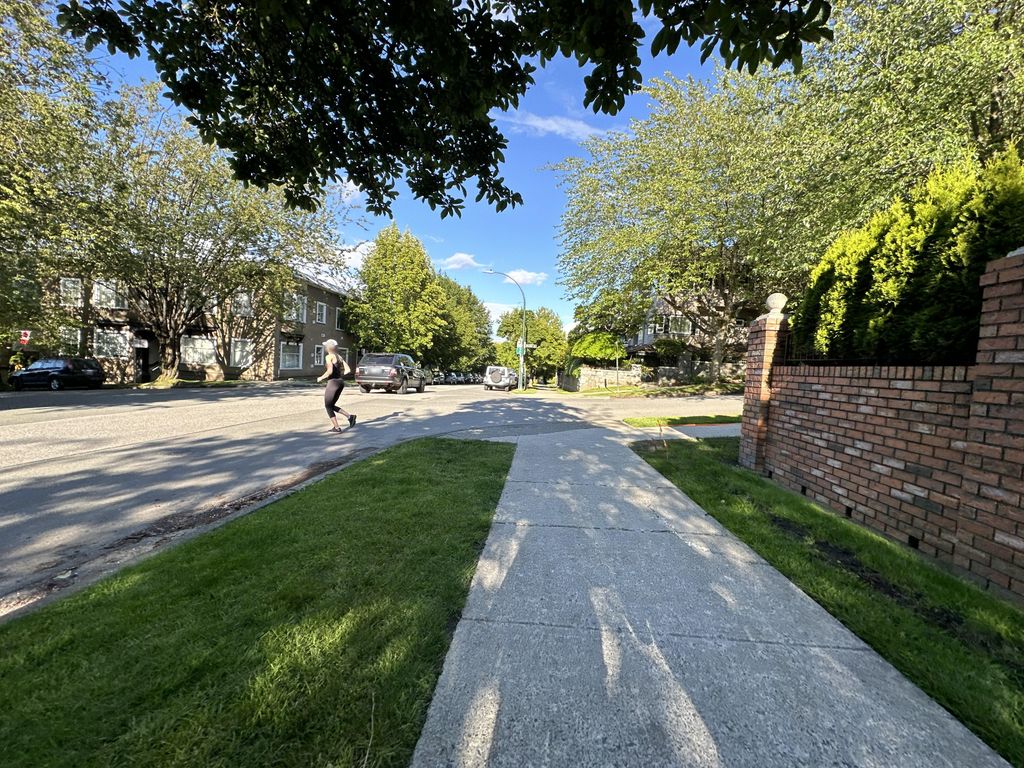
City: vancouver